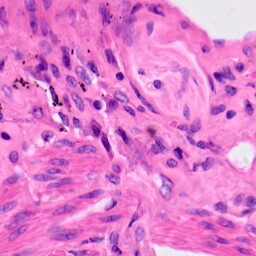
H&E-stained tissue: Lung